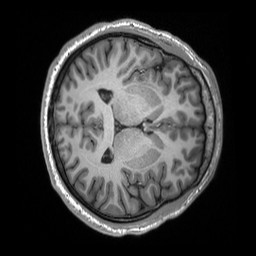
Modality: T1w
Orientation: axial
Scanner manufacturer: siemens
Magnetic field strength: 3 T
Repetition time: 2.3 s
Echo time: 0.00298 s